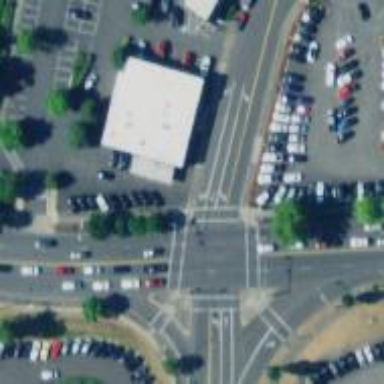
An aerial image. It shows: Solid stop line on the road.